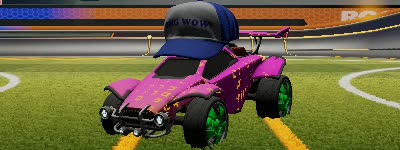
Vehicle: octane